Question: It's confusing when Syntastic's lint tools keep warning me when I use proprietary html attributes, especially so when using Angular directives.

This quite quickly drowns out actual errors in my html, decreases the value of the linter errors, and adds visual noise.
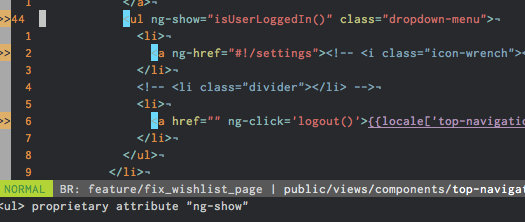
Answer: I asked this exact question about <URL>.
Add to your vimrc:
'''
let g:syntastic_html_tidy_ignore_errors=['proprietary attribute "ng-']
'''
This will get rid of errors for any attributes prepended with 'ng-', leaving errors for all other proprietary attributes.
If you have a namespace prefix for your own directives, you can add it to this list as well.
'''
let g:syntastic_html_tidy_ignore_errors=[
'proprietary attribute "ng-',
'proprietary attribute "pdk-'
\]
'''